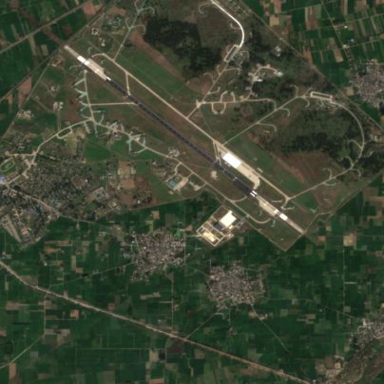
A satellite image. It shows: Asphalt runway at the airport.